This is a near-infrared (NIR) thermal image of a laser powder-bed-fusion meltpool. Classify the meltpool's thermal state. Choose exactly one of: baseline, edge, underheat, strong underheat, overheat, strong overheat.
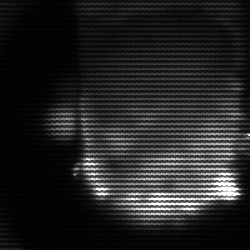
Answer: baseline